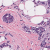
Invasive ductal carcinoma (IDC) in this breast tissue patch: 1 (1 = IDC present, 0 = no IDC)